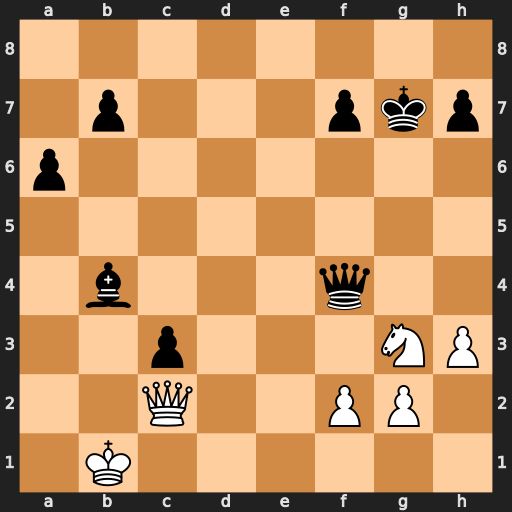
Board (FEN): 8/1p3pkp/p7/8/1b3q2/2p3NP/2Q2PP1/1K6
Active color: w
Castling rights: -
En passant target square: -
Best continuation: Nh5+ Kf8 Nxf4